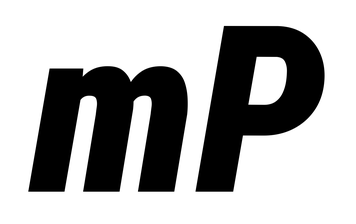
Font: Roboto-Italic_Condensed_Black_Italic